Field crop: tomato
Growth stage: 2
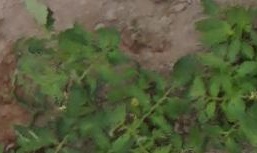
Species: tomato